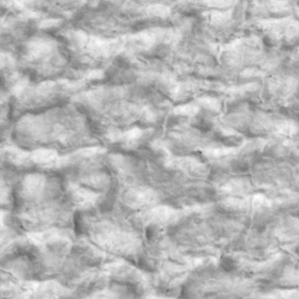
Label: non_frost